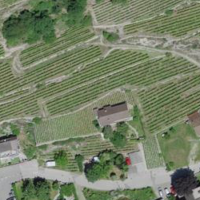
EUNIS habitat code: 40
Species observed at this site:
Iris variegata
Lysimachia punctata
Malva sylvestris